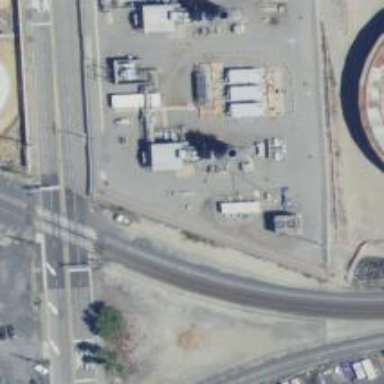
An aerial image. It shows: Gas turbine generator.